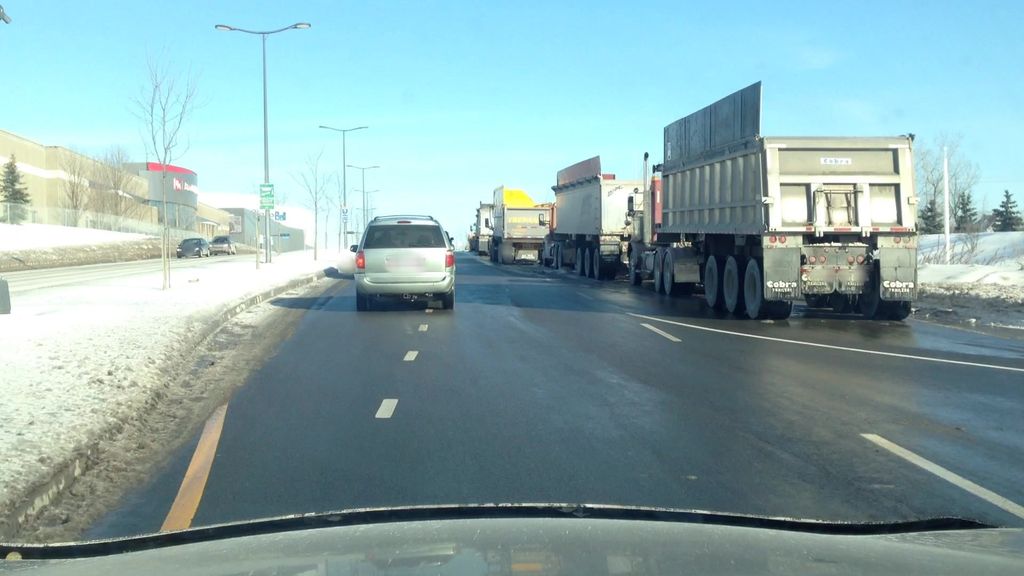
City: montreal